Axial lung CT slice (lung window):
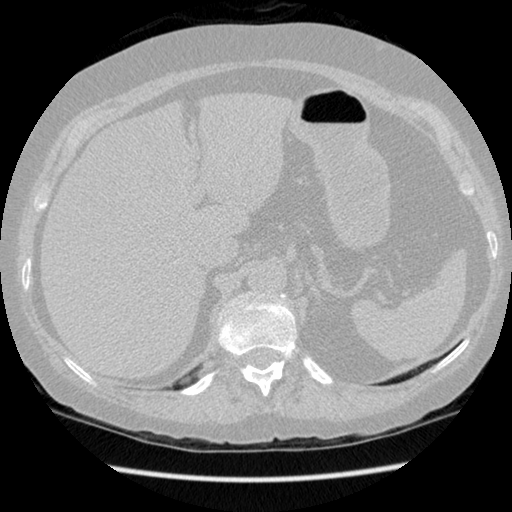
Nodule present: no